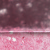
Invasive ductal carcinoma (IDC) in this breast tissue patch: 0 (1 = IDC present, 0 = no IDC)